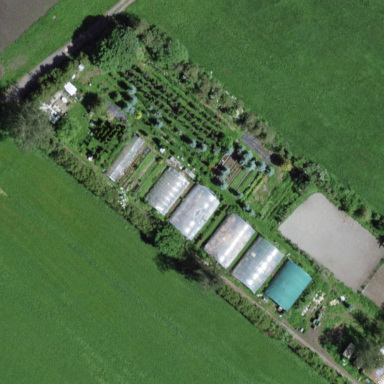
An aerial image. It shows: Greenhouse used for horticulture.